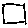
Label: square